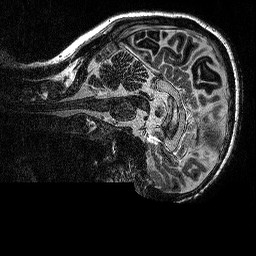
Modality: MP2RAGE
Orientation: sagittal
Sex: male
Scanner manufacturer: siemens
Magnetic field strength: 3 T
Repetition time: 5 s
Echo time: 0.00292 s